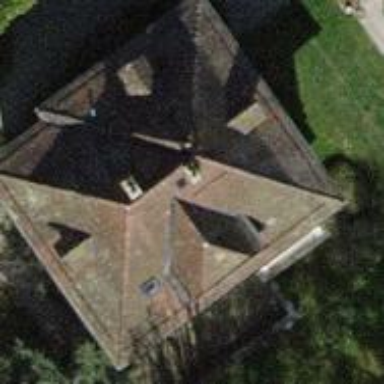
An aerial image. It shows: Detached building with hipped roof.